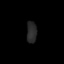
Tissue: lung
Cell type: Epithelial cells
Senescence score: 0.2017
Nuclear area (px): 211
Mean DAPI intensity: 40.872